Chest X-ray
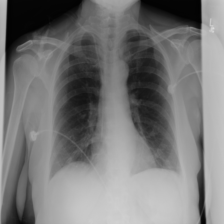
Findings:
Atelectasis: negative
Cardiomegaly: negative
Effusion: negative
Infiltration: negative
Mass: negative
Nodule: negative
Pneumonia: negative
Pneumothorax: negative
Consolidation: negative
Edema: negative
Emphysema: negative
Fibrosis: negative
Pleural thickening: negative
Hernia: negative